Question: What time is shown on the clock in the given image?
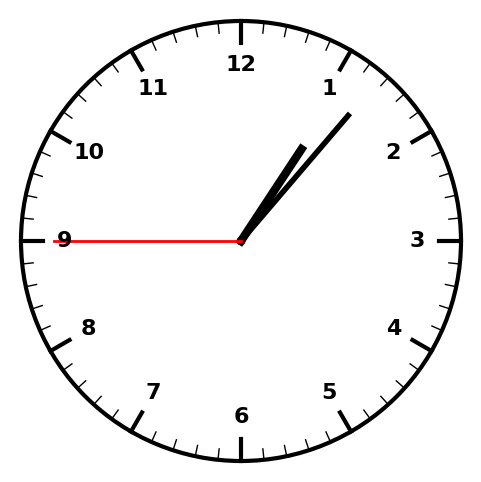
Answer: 01:06:45